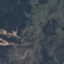
Label: HerbaceousVegetation